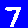
Digit: 7